Question: If I start a Voice Memo on iOS 8, and go to another app (e.g. Notes) then a red notice appears on the top of the screen (see below, "Recording 00:16").
What is the name of this notice? Where is the relevant iOS documentation?

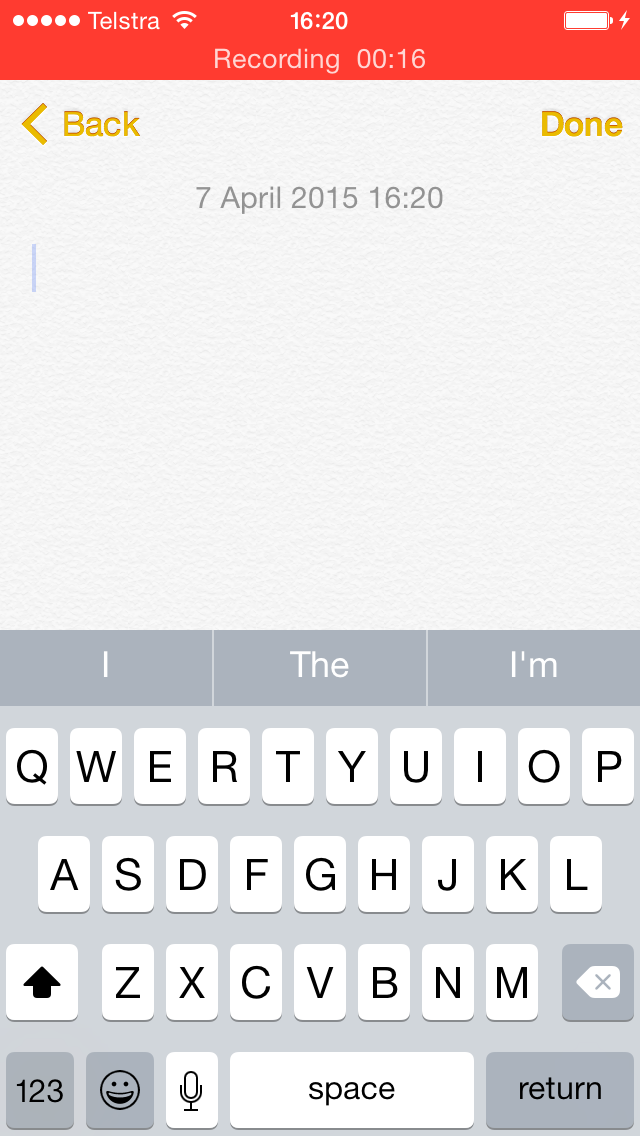
Answer: You are talking about double-high status bar, this is caused when some other app is recording audio , fetching background locations , etc in background , the double height status bar suggests user that the app is using the resource.
You can find relevant docs <URL>
> Make sure your UI can handle the double-high status bar. The
double-high status bar appears during events such as in-progress phone
calls, audio recording, and tethering. In unprepared apps the extra
height of this bar can cause layout problems. For example, the UI can
become pushed down or covered. In a multitasking environment, it's
especially important to be able to handle the double-high status bar
properly because there are likely to be more apps that can cause it to
appear.